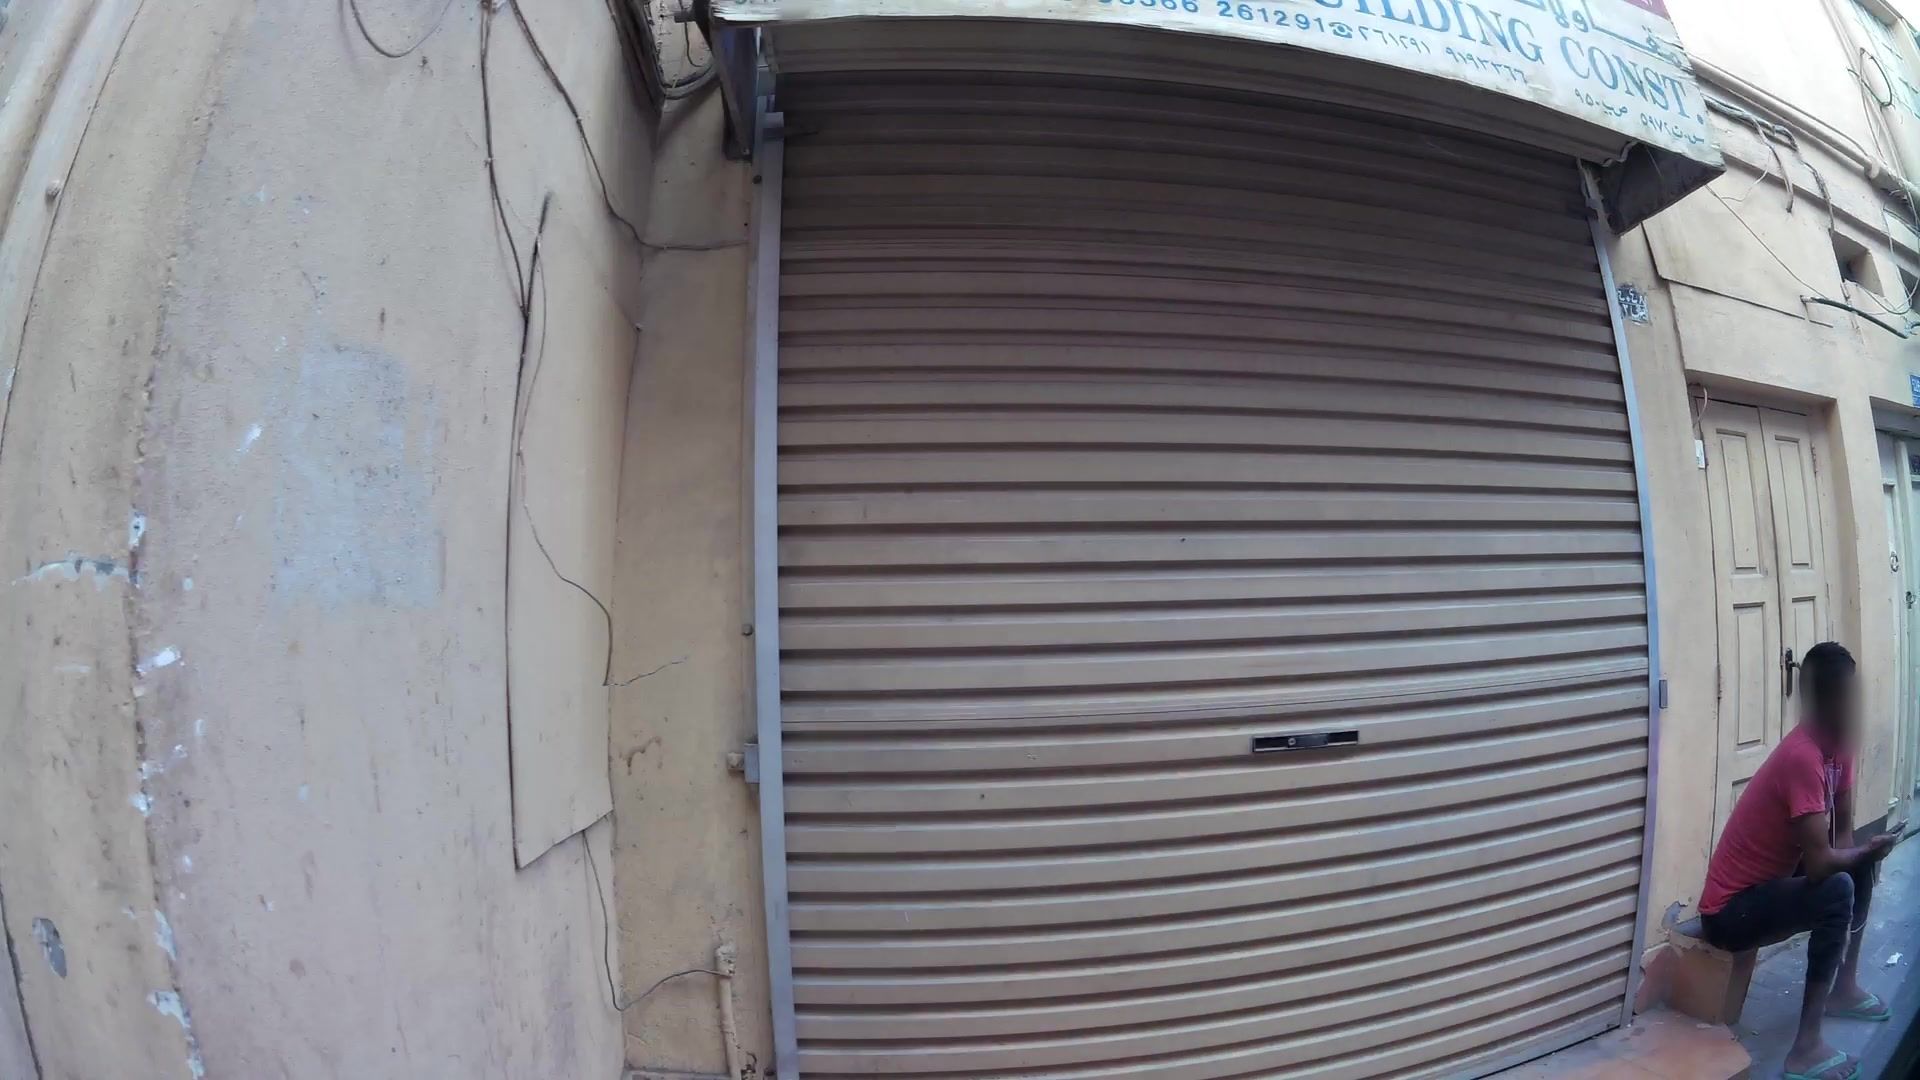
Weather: snowy
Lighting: day
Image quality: good
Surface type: walking surface
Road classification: residential
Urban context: urban centre
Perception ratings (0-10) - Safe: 2.11, Lively: 4.76, Beautiful: 0.38, Boring: 5.51, Depressing: 6.91, Wealthy: 0.44